Interaction volume radius: 10 \u00c5
Interaction volume height: 15 \u00c5
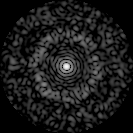
Disorder parameter: 0.8447